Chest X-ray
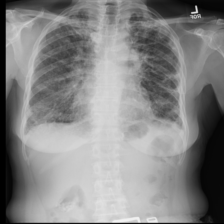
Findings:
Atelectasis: negative
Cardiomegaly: negative
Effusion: negative
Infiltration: negative
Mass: negative
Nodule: negative
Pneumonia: negative
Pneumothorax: negative
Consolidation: negative
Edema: negative
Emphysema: negative
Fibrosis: positive
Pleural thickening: negative
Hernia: negative